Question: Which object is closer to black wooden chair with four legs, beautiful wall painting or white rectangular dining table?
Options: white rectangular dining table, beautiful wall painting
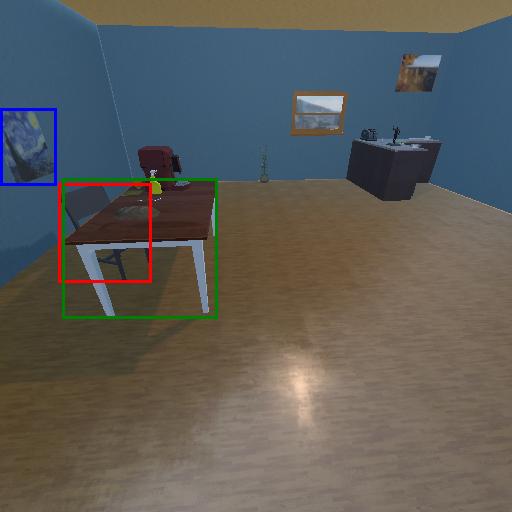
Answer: white rectangular dining table